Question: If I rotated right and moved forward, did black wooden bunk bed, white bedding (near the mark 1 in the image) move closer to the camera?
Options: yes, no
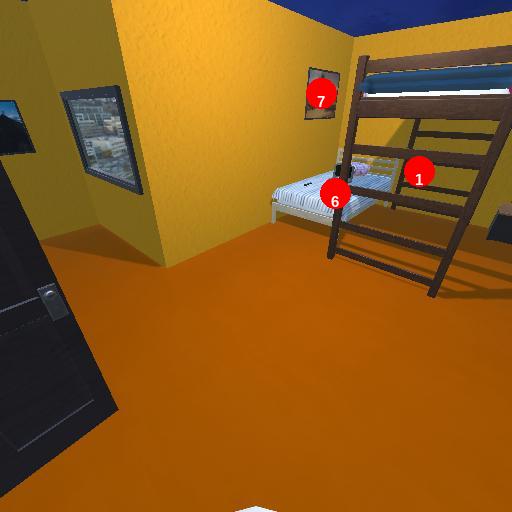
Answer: yes